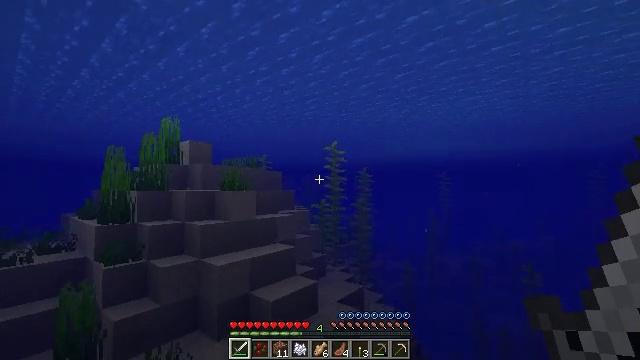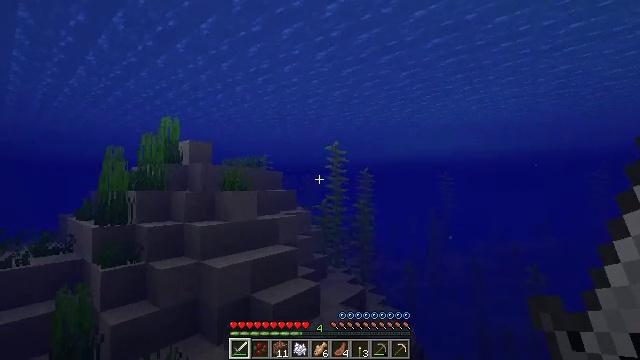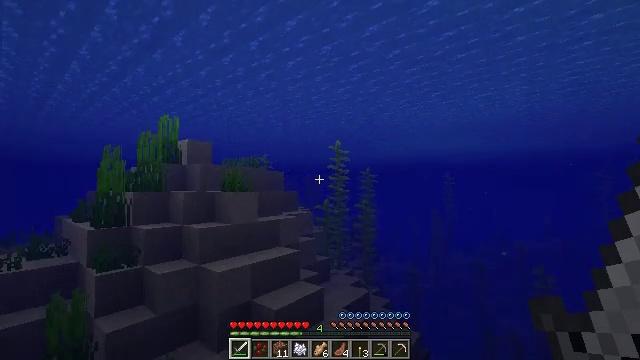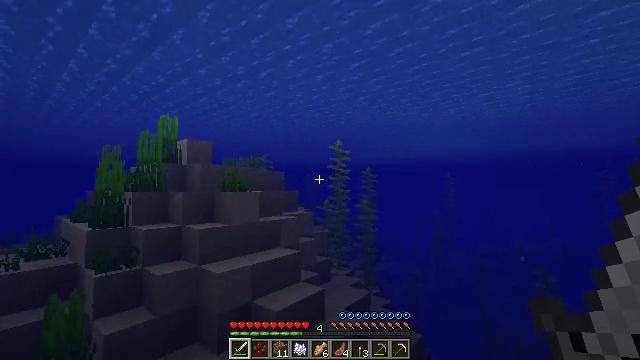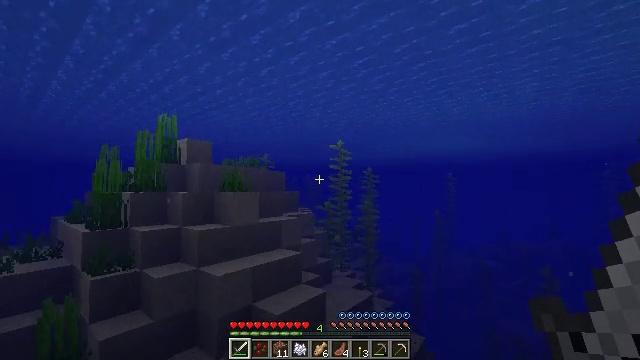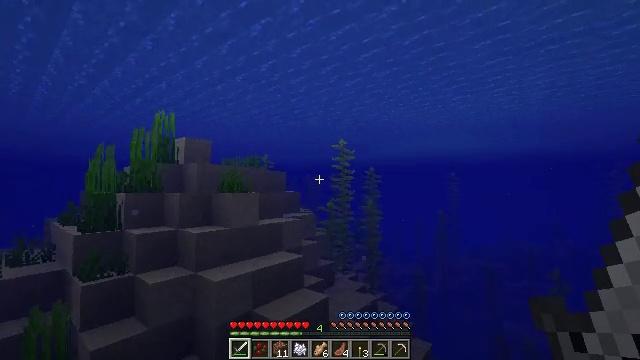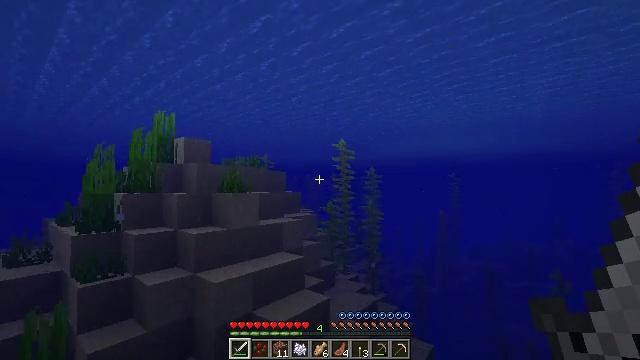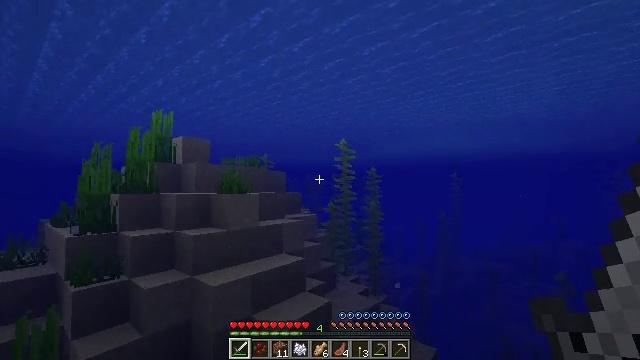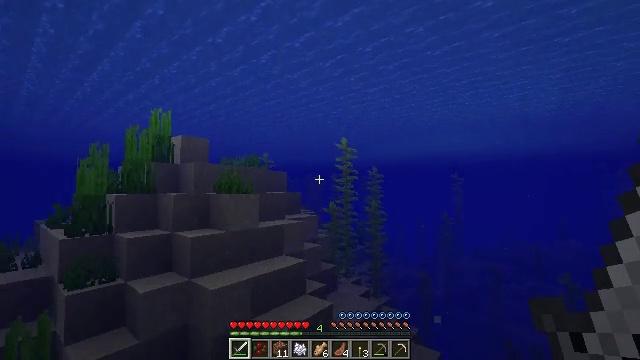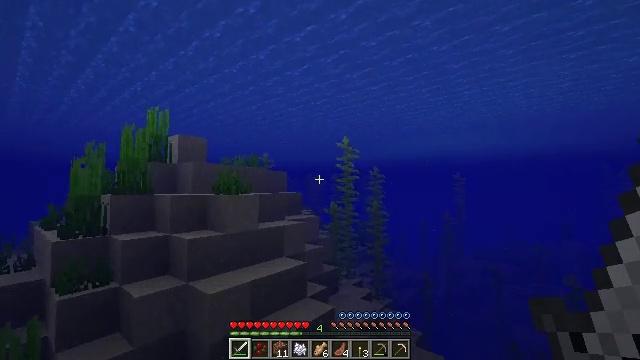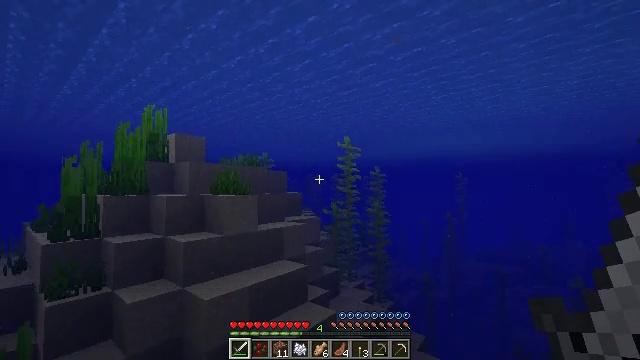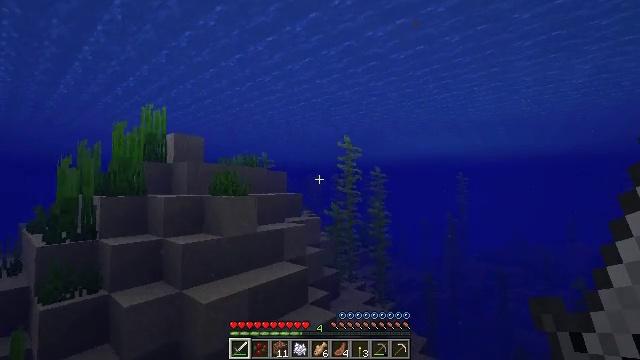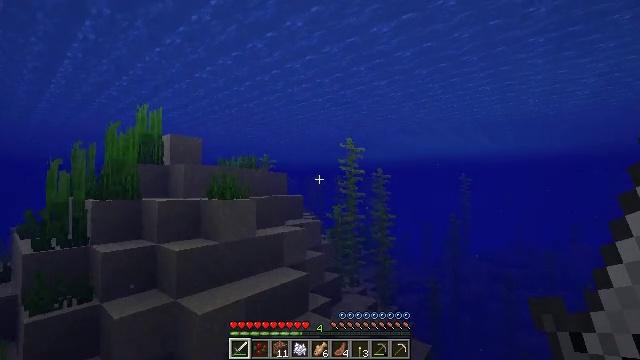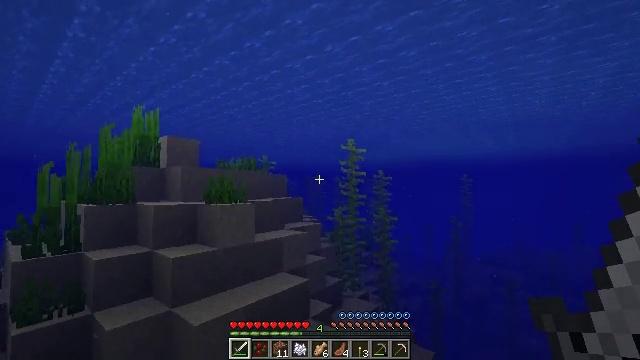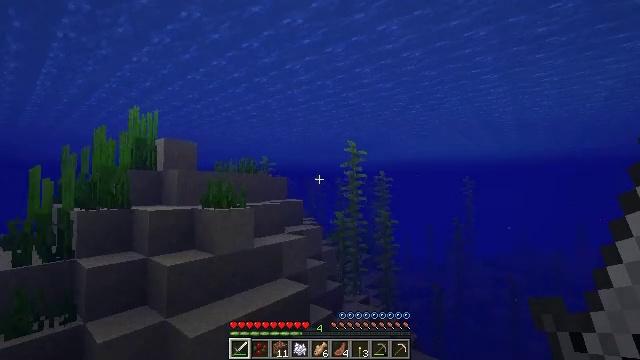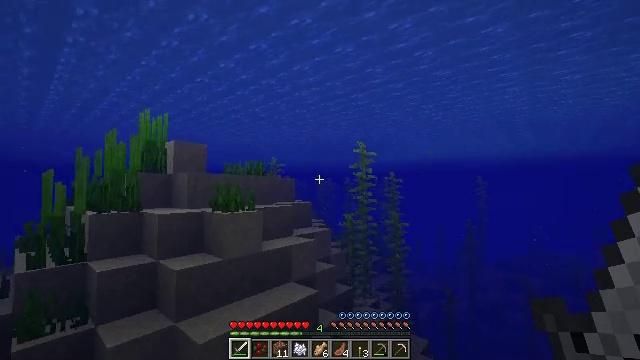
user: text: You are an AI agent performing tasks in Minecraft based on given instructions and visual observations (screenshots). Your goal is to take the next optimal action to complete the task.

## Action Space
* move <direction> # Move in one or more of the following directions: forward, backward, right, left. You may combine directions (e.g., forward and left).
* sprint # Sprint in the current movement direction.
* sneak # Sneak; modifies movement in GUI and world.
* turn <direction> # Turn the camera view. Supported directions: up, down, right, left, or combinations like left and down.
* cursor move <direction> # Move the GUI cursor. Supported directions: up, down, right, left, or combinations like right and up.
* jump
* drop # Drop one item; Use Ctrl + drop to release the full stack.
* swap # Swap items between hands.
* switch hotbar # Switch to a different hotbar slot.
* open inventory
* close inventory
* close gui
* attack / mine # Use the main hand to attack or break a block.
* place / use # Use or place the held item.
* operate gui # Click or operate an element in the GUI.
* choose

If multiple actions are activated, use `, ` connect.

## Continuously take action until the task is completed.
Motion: motion action
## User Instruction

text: Hunt a cod.
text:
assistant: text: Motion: move forward
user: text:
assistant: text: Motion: move forward
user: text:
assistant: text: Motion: move forward
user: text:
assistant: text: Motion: move forward
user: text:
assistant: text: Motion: move forward
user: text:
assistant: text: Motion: move forward
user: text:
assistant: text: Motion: move forward
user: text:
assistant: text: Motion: move forward
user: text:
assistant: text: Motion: move forward
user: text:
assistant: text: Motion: move forward
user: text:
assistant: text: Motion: move forward, jump
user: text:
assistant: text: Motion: move forward, jump
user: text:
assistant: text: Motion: move forward, jump
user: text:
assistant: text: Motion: move forward, jump
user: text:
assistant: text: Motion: move forward, turn left, jump
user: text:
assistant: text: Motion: move forward, turn left
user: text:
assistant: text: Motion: move forward, turn left
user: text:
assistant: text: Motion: move forward, turn left
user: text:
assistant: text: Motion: move forward, turn left
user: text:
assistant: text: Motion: move forward, turn left
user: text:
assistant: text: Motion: move forward
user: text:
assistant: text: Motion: move forward
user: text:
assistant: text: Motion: move forward
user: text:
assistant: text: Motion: move forward
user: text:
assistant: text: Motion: move forward, jump
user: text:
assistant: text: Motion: move forward, jump
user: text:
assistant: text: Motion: move forward, jump
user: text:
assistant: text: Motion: move forward, jump
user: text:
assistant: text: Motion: move forward, jump
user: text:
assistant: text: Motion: move forward, turn left, jump